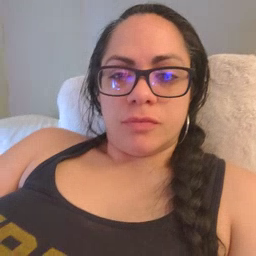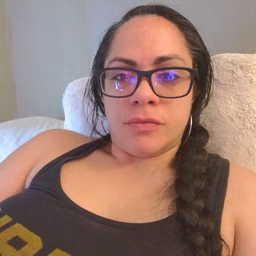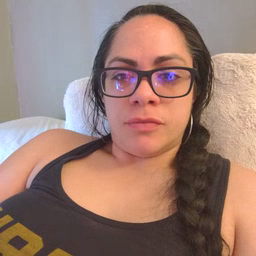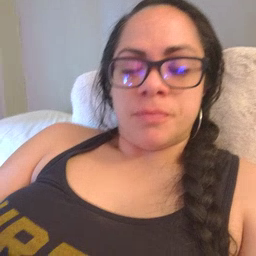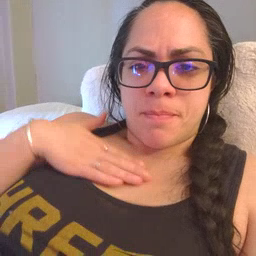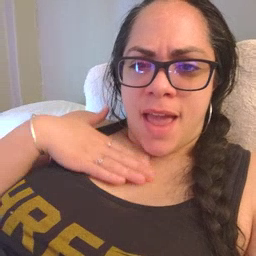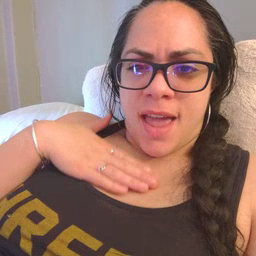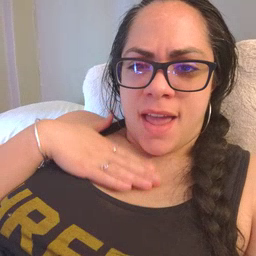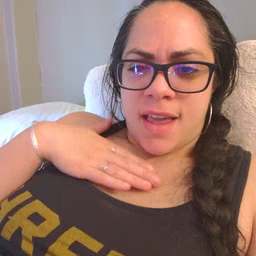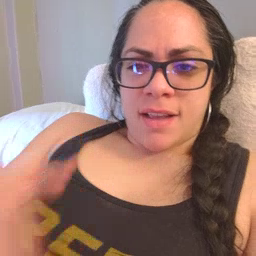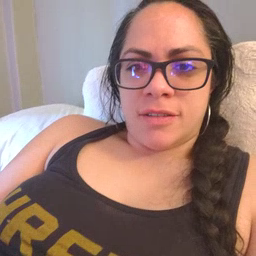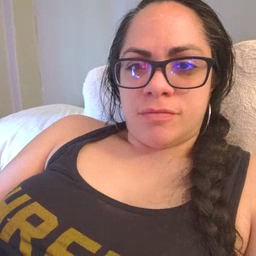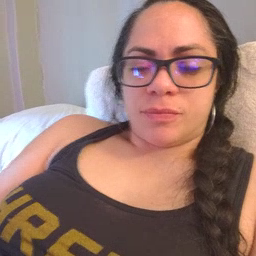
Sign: minemy